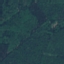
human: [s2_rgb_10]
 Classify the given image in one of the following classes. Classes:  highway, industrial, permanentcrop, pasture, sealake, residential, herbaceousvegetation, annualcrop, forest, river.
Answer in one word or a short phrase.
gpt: Forest